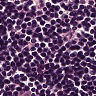
Metastatic tissue present: no